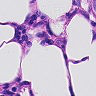
Metastatic tissue present: yes